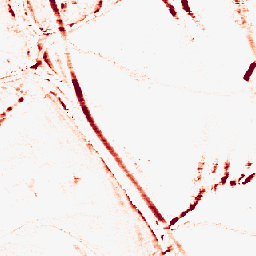
Category: morphological
Decomposition family: morphological_rect
Decomposition parameters: operation: opening
width: 10
height: 3
Upsampling method: nearest
Upsampling parameters: scale: 8
Upsampling scale: 8